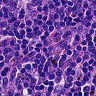
Metastatic tissue present: no